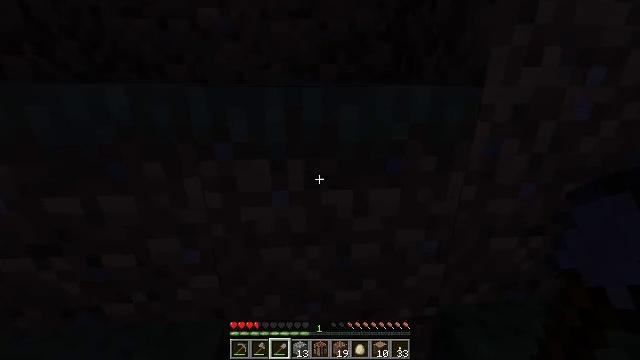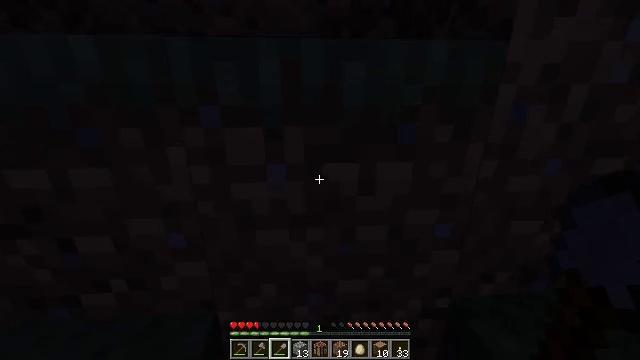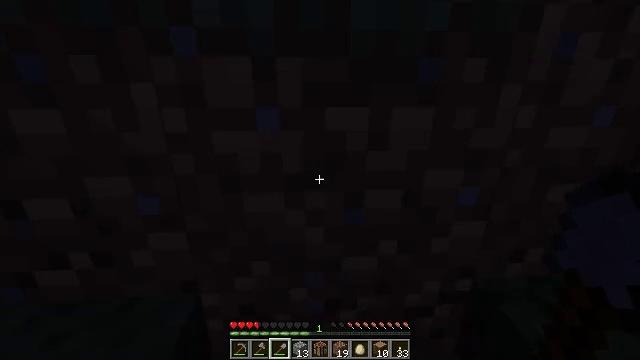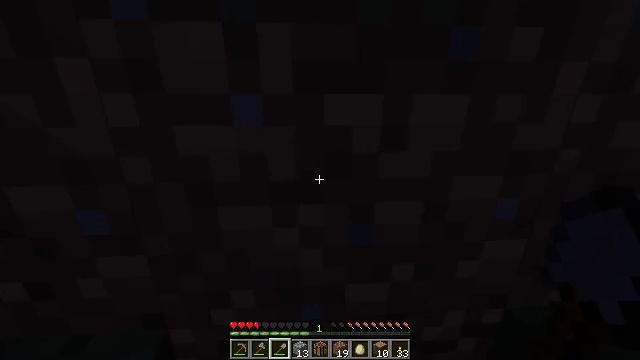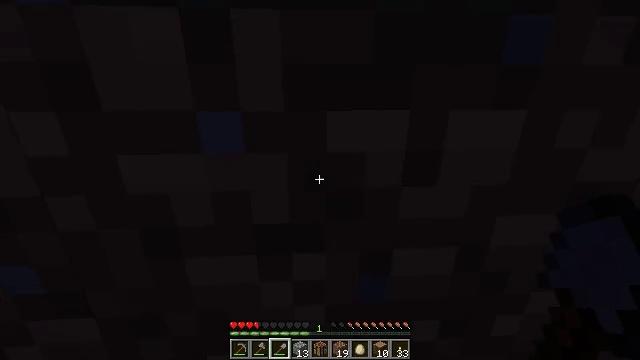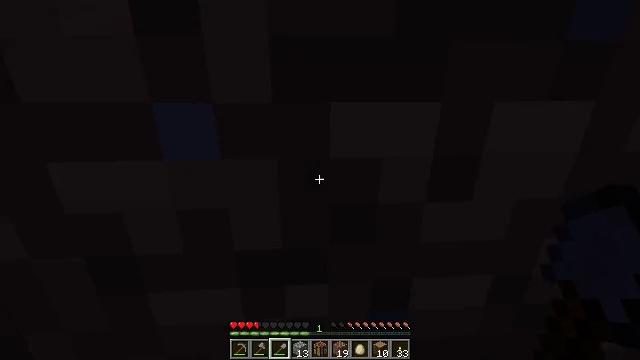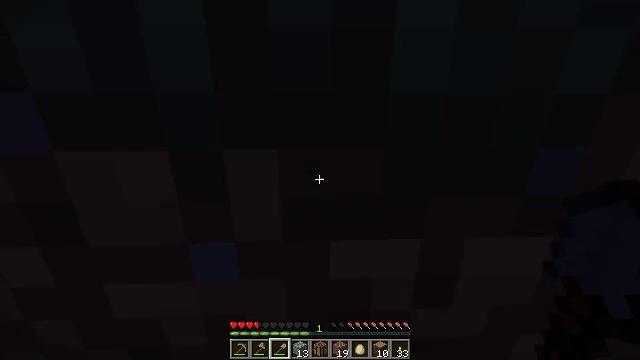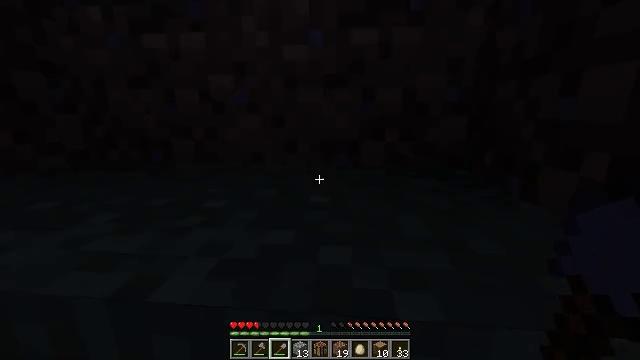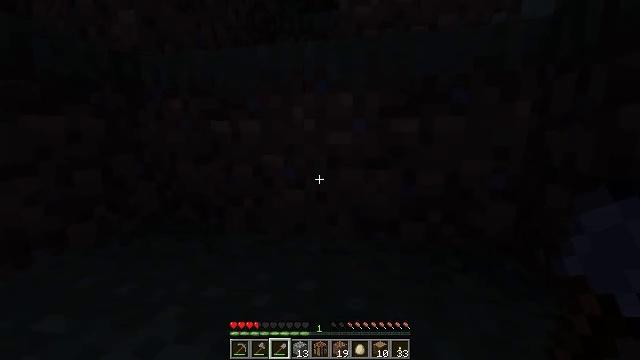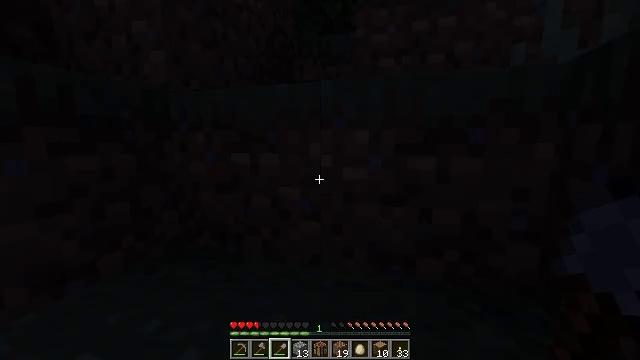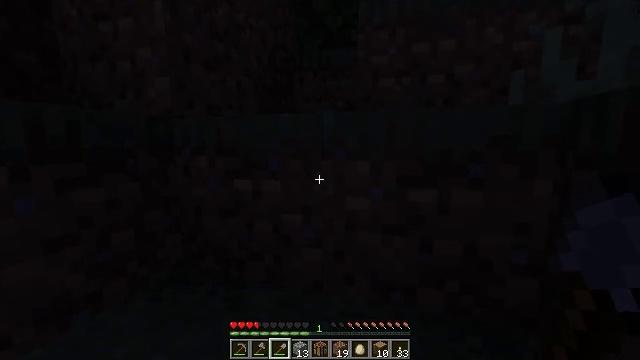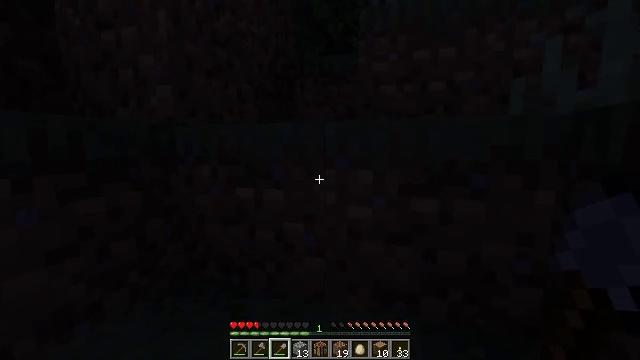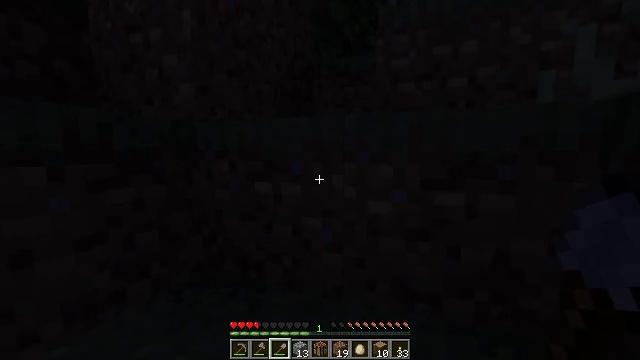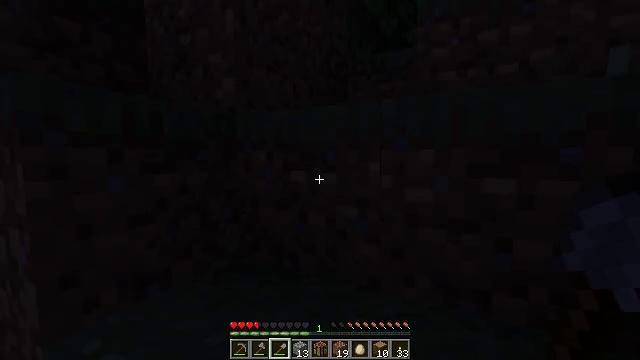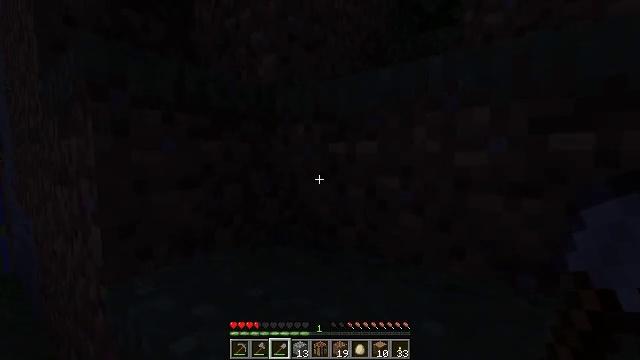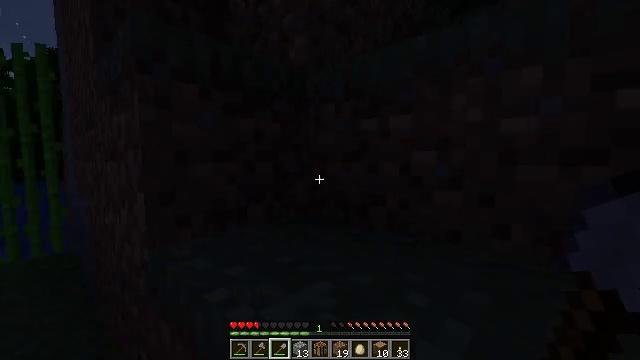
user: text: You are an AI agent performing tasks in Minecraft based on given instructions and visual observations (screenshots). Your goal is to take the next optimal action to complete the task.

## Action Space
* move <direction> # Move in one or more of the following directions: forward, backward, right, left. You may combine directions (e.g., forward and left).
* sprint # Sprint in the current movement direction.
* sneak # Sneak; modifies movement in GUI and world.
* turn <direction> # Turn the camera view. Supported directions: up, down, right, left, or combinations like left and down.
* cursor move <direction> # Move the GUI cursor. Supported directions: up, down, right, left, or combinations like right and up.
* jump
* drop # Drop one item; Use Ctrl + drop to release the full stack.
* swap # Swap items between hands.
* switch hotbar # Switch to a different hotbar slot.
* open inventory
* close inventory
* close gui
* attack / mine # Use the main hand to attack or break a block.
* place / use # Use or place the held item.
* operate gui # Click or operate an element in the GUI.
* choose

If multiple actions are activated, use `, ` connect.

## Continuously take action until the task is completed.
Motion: motion action
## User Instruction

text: Mine fern in the forest.
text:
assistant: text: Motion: move forward
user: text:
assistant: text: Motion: move forward
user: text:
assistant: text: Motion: move forward
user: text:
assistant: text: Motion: move forward
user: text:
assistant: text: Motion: move forward
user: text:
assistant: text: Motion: move forward, turn left, jump
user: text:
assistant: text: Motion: move forward, turn left and up, jump
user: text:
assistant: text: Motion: move forward, turn left and up, jump
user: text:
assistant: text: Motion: move forward, turn left and up, jump
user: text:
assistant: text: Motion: move forward
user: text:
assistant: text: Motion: move forward
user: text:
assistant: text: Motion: move forward, turn left and up
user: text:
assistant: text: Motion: move forward, turn left and up
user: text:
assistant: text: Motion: move forward, turn left
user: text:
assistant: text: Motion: move forward, turn left, jump
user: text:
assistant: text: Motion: move forward, turn left, jump
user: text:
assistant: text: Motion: move forward, turn left, jump
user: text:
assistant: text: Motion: move forward, turn left, jump
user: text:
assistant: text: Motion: move forward, turn left
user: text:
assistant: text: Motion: move forward, turn left and up
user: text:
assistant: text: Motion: move forward
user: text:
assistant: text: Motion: move forward, turn up
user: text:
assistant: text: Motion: move forward, turn right and up
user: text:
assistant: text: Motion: move forward, turn right and up, jump
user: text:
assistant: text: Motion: move forward, turn right, jump
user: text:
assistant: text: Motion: move forward, turn right, jump
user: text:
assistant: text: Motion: move forward, turn right, jump
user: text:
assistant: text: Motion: move forward, turn right
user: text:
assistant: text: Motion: move forward, turn right
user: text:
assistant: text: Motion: move forward